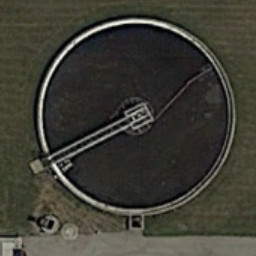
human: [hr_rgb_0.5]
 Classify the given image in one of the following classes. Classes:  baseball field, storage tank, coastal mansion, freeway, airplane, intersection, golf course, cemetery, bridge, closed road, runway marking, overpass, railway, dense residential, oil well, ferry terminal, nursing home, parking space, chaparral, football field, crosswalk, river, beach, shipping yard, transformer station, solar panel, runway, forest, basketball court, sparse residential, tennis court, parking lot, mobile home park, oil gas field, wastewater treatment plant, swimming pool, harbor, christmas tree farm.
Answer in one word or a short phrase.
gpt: wastewater treatment plant